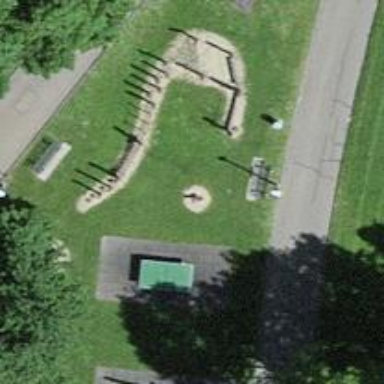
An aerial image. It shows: Bench.